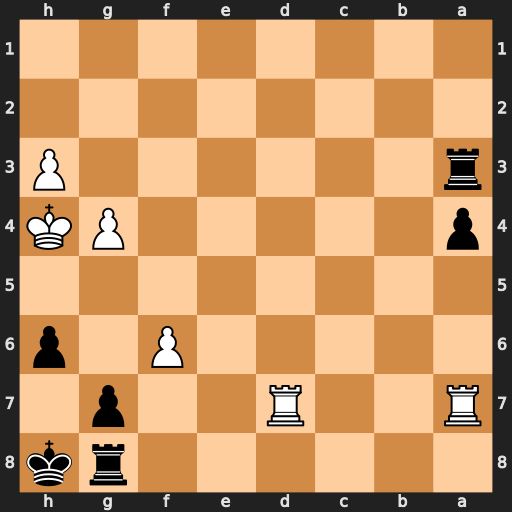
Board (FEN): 6rk/R2R2p1/5P1p/8/p5PK/r6P/8/8
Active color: b
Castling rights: -
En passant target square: -
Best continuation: g5+ Kh5 Rxh3#